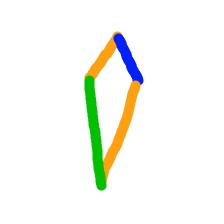
Shape: kite